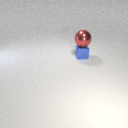
large red metal sphere above small blue metal cube